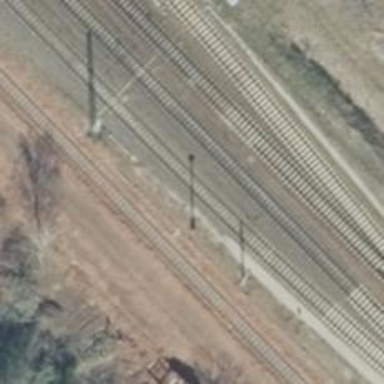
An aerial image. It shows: Electrified rail siding with contact line.